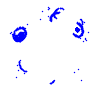
Particle: proton